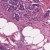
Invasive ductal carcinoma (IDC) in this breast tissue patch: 1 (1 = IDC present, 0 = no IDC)